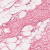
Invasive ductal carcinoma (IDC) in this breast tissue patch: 0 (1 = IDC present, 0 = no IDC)